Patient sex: F
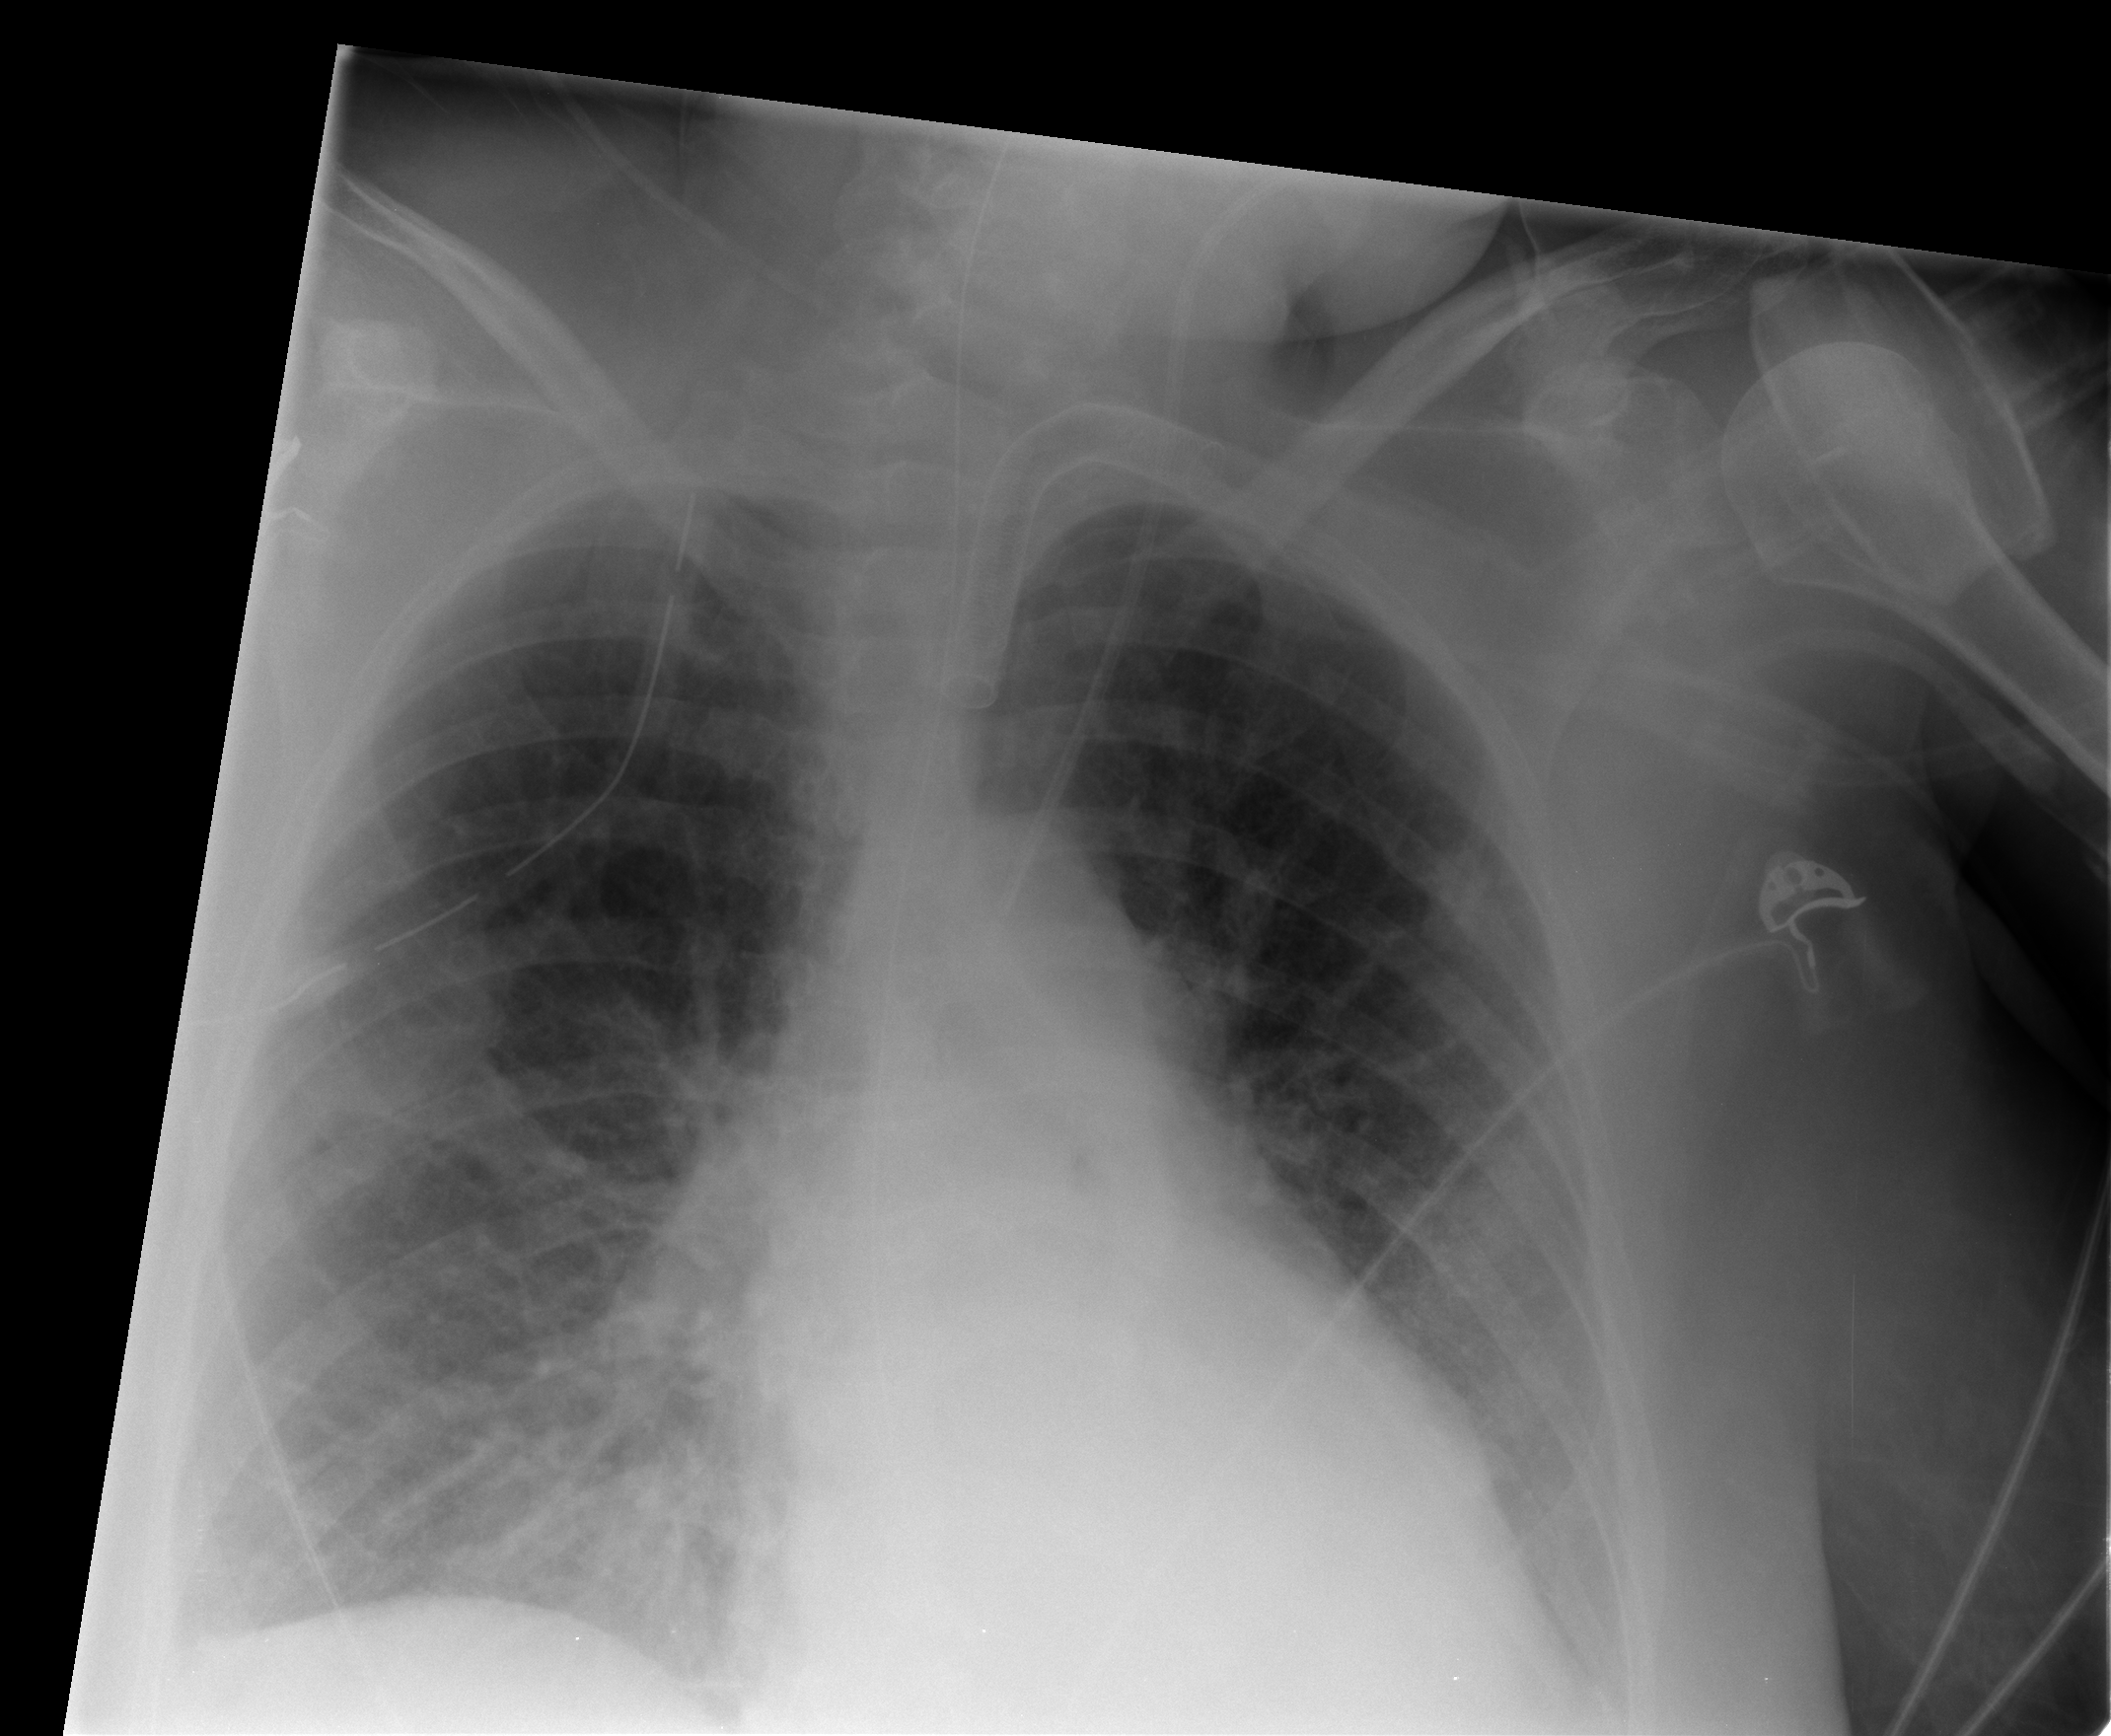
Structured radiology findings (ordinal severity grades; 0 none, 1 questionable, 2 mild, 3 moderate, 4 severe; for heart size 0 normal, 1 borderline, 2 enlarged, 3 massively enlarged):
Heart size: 2
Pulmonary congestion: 1
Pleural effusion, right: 1
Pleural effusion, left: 1
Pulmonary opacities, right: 2
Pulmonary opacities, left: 1
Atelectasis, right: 2
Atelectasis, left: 2